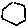
Label: hexagon